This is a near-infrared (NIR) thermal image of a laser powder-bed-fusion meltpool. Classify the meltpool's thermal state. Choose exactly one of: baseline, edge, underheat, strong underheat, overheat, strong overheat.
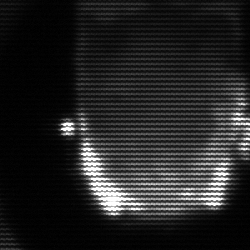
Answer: baseline